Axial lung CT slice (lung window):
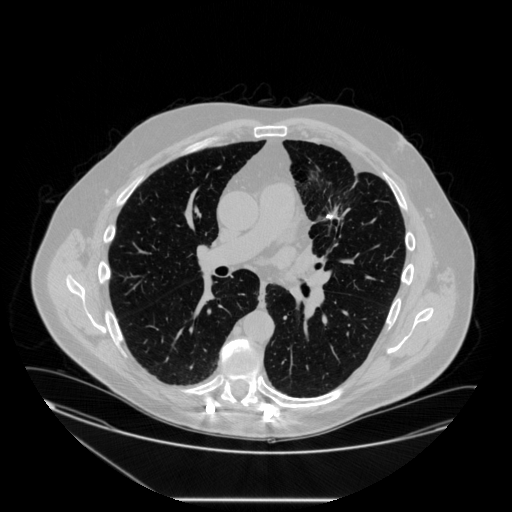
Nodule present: no